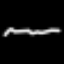
Label: squiggle